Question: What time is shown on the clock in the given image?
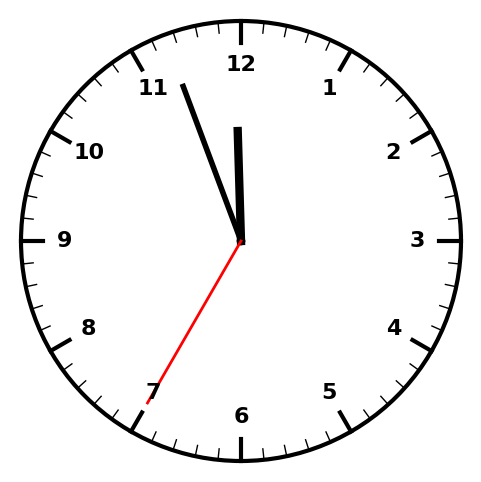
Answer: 11:56:35